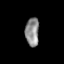
Tissue: lung
Cell type: Epithelial cells
Senescence score: 0.2286
Nuclear area (px): 387
Mean DAPI intensity: 140.406